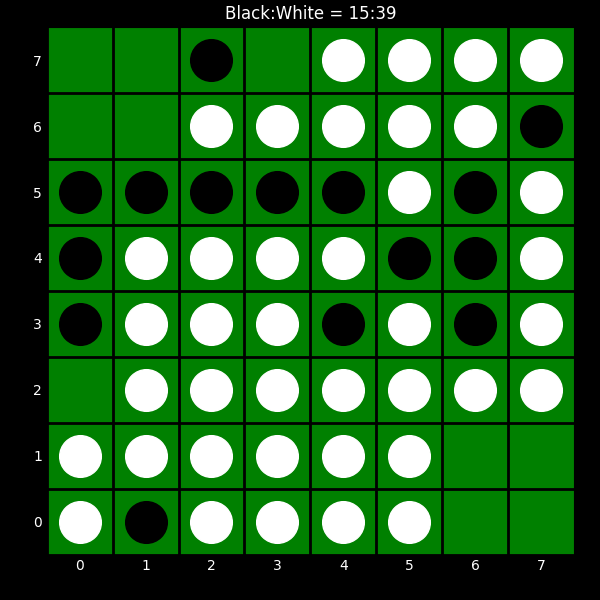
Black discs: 15
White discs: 39